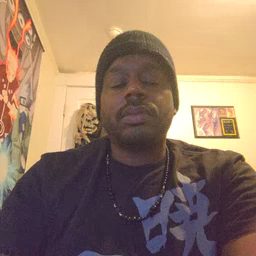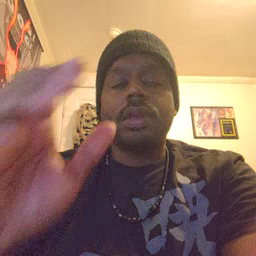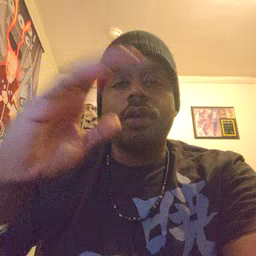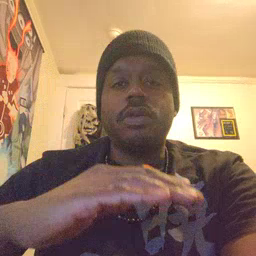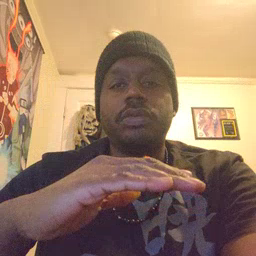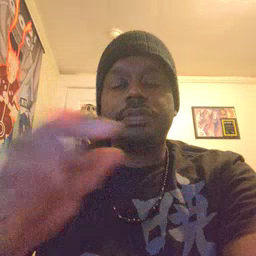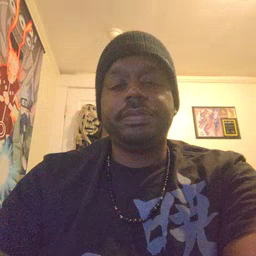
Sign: on